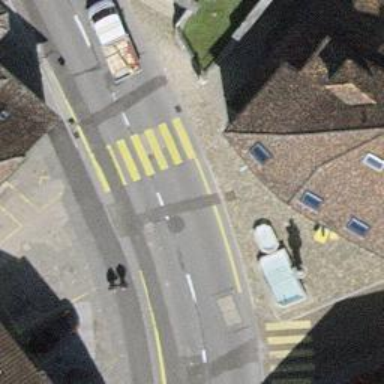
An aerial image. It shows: Uncontrolled zebra crossing with zebra markings.